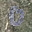
Label: 0